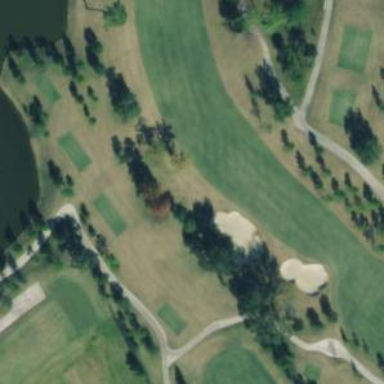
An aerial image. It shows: Golf hole.